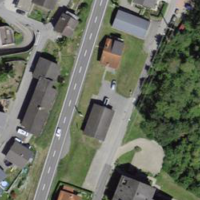
EUNIS habitat code: 54
Species observed at this site:
Aruncus dioicus